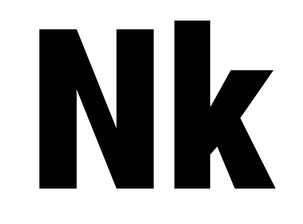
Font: Roboto_Condensed_Black